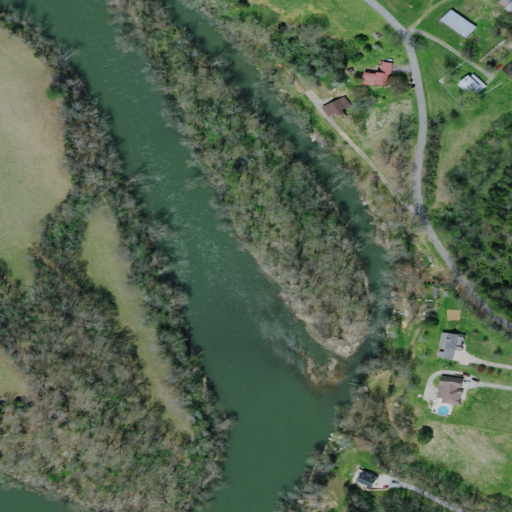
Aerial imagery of island in Tennessee named Russell Island containing deciduous forest, open water, pasture, open development, low intensity development, and mixed forest